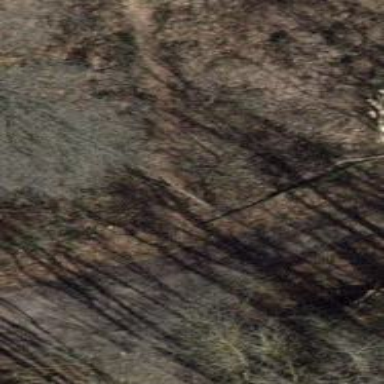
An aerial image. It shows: Unpaved path with impassable smoothness.